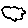
Label: cloud